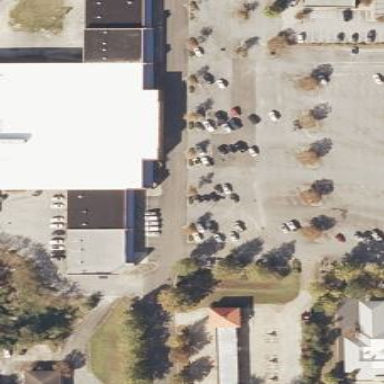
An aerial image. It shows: Retail area.